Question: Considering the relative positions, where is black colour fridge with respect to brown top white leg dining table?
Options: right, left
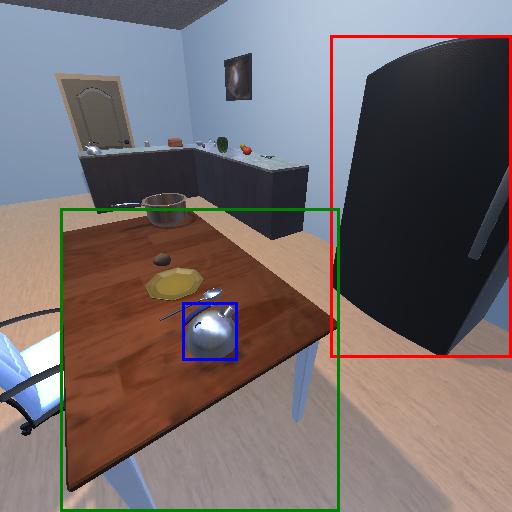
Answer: right